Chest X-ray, AP view. Patient: 13 years old, sex M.
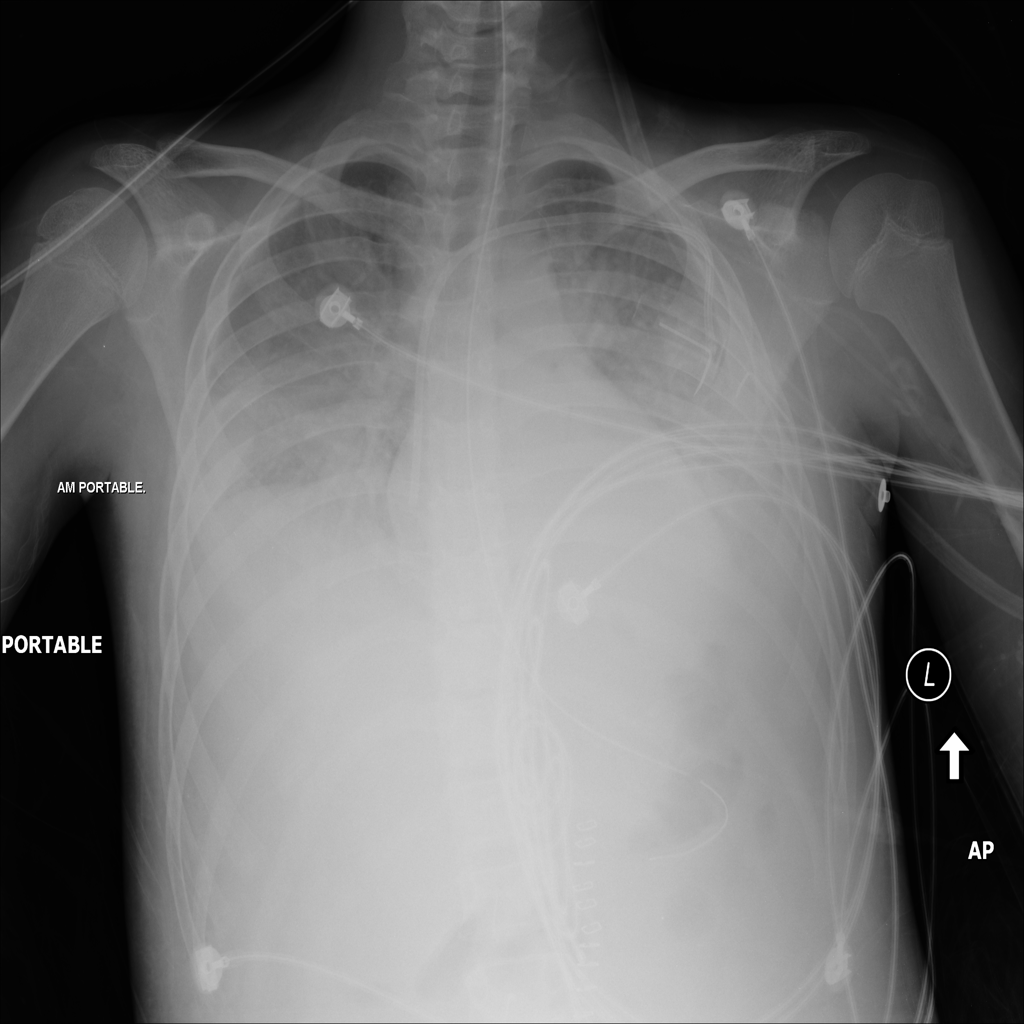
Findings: Edema, Infiltration